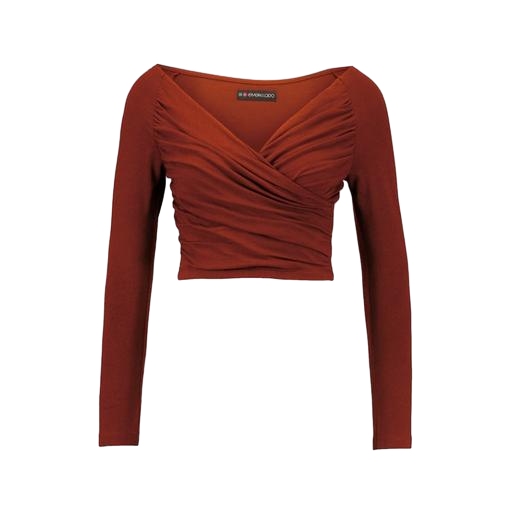
brown v-neck crop top, red x revolve surplice crop top, brown femme long-sleeve top, white background